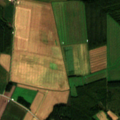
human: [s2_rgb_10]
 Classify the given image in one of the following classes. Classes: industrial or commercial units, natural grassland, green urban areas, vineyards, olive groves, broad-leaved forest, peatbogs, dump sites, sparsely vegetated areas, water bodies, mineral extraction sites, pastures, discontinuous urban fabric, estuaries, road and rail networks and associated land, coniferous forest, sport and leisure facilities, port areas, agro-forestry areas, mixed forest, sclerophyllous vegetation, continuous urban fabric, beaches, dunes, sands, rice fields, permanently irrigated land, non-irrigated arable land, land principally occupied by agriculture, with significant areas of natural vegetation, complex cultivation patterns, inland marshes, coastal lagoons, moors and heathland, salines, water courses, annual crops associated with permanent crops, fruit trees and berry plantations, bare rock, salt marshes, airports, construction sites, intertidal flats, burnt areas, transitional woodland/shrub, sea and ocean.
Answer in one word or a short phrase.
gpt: non-irrigated arable land, mixed forest